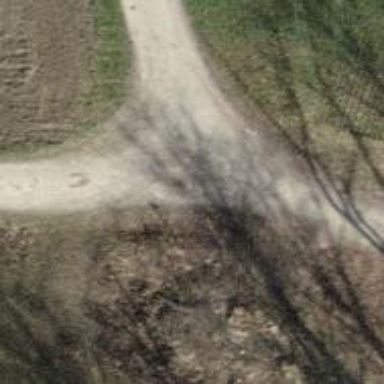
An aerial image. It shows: Track road with grade2 tracktype. There are no sidewalks along the road.